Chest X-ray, PA view. Patient: 45 years old, sex M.
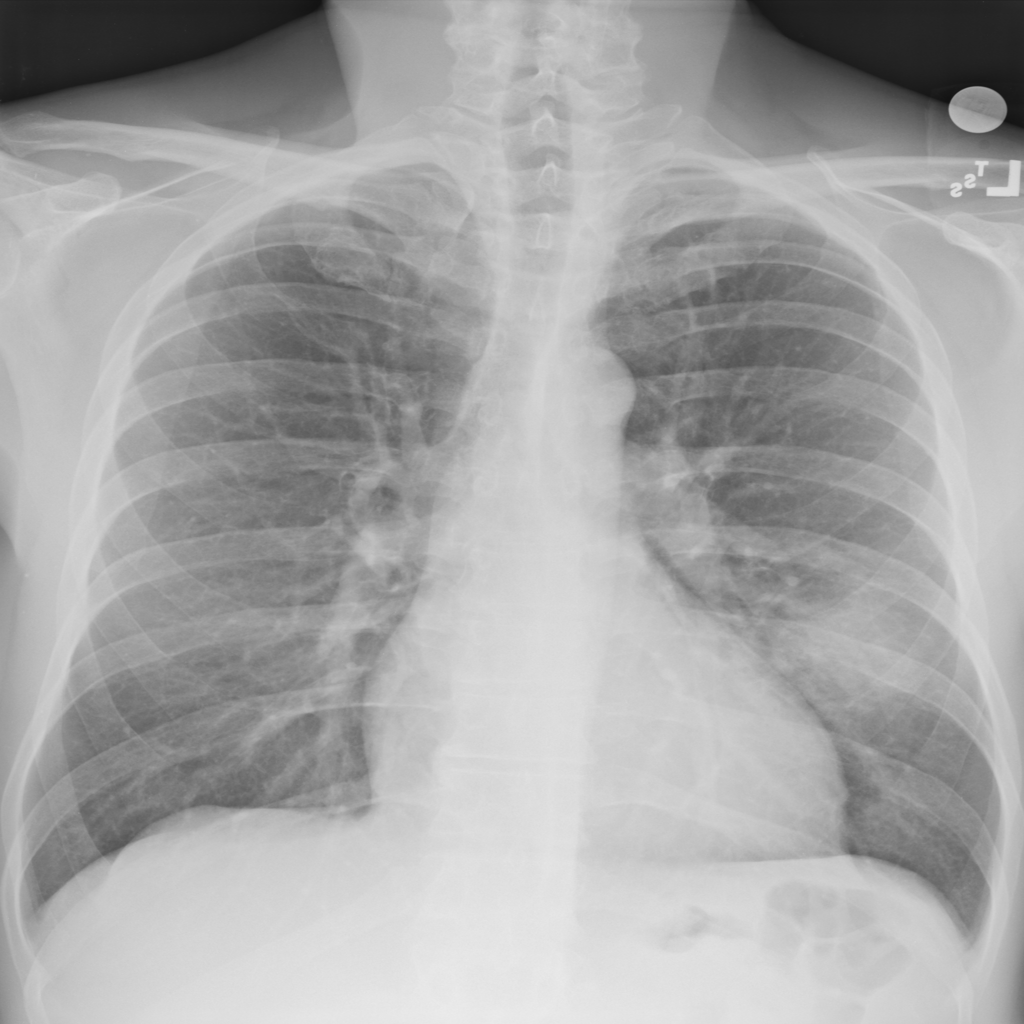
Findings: No Finding